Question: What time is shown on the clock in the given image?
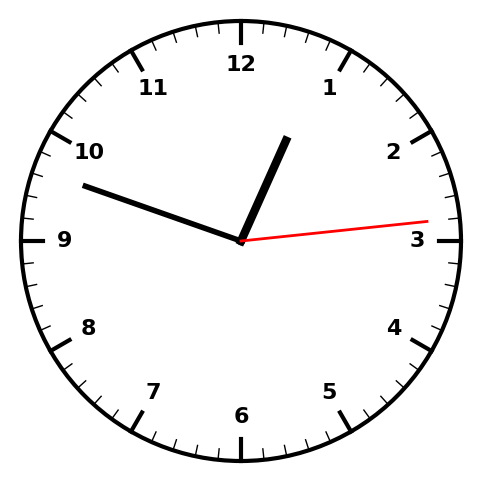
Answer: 12:48:14